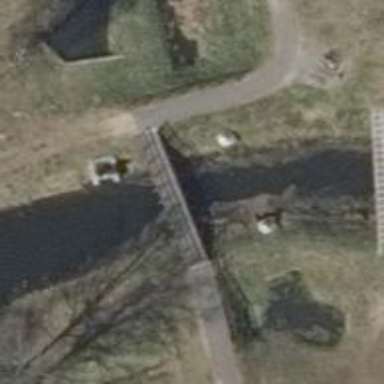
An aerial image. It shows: Path on bridge with excellent trail visibility.